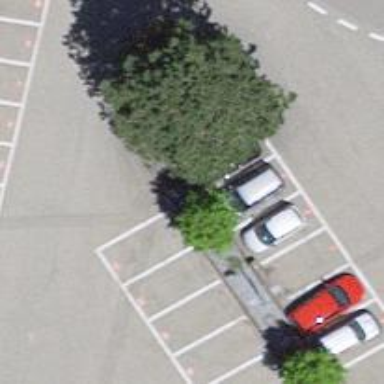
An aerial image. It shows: Bicycle parking facility.